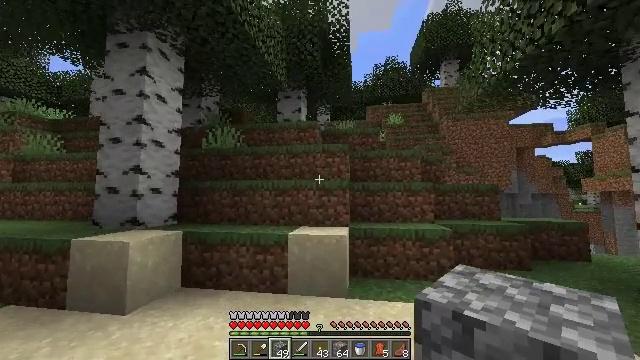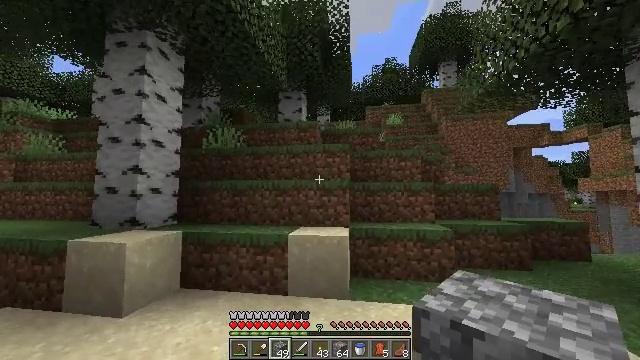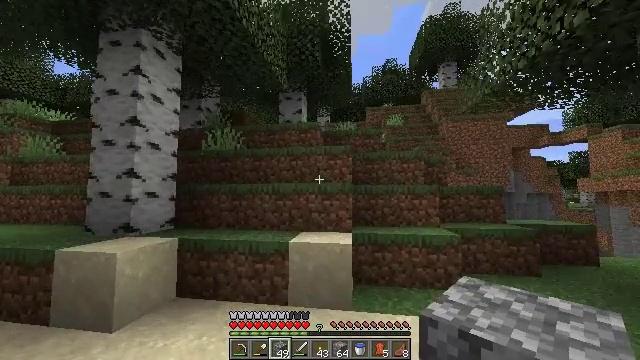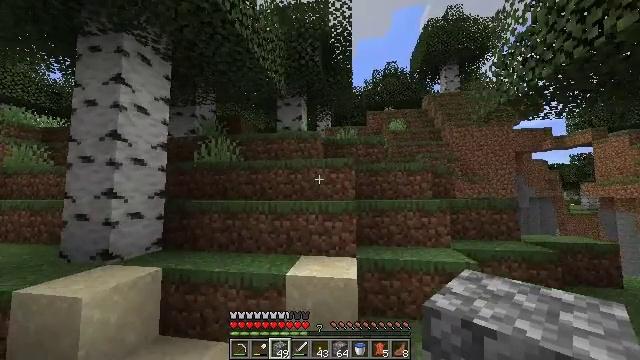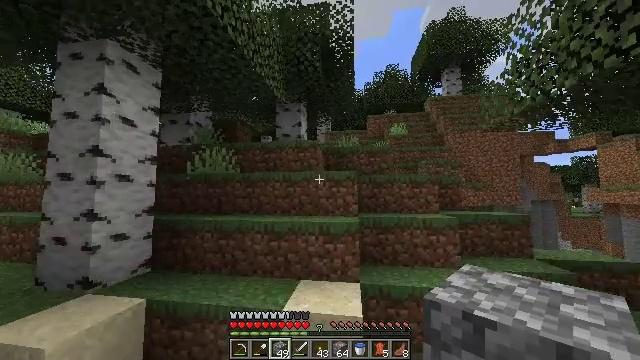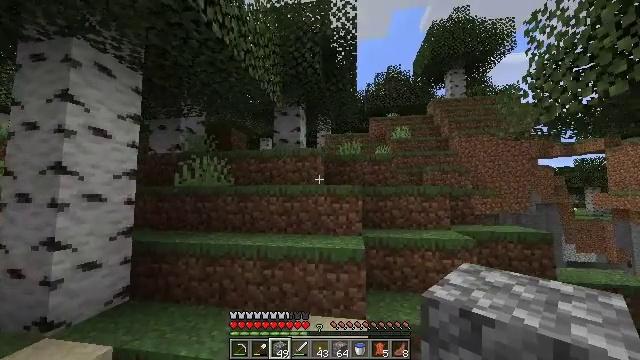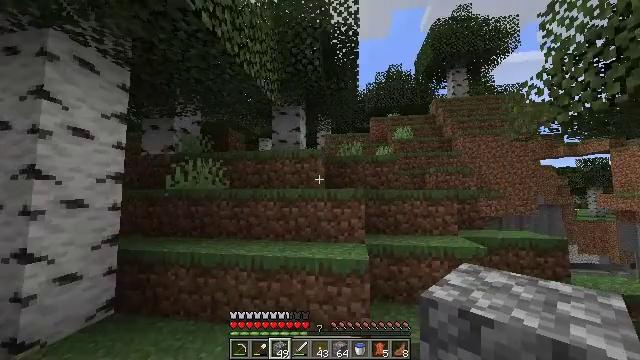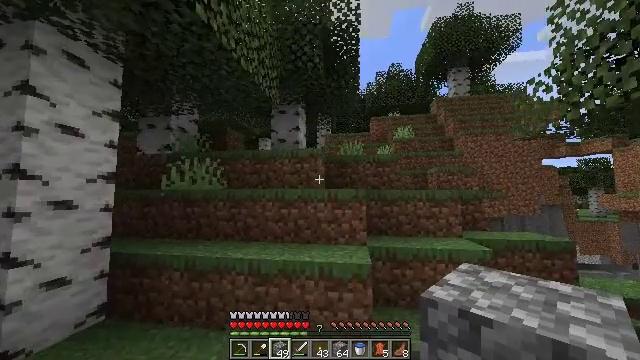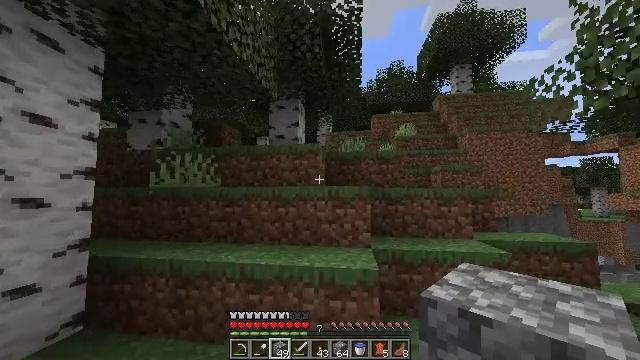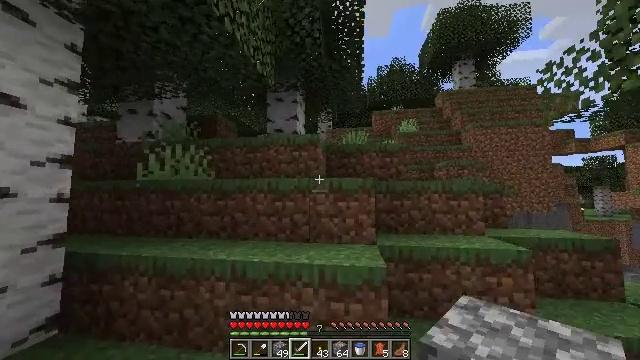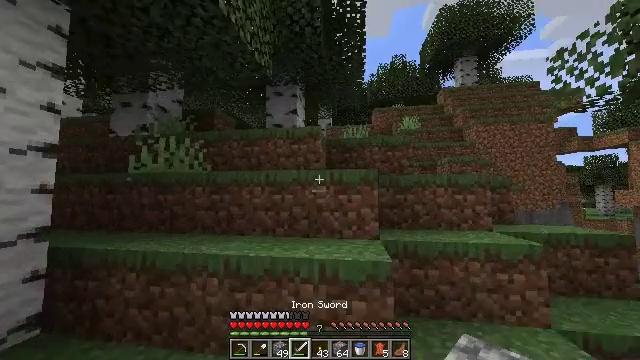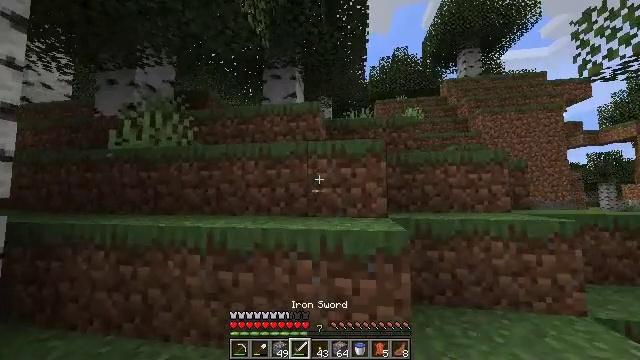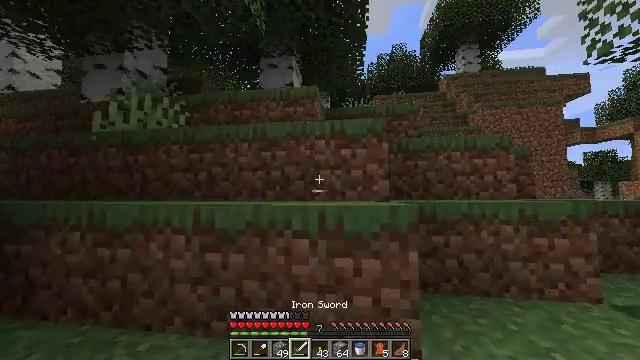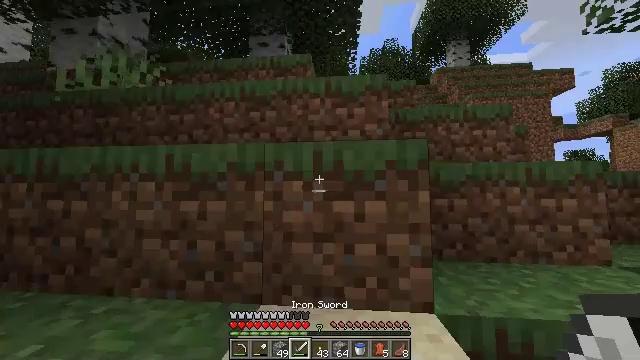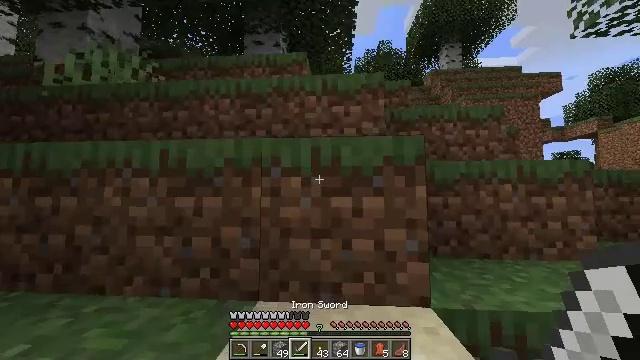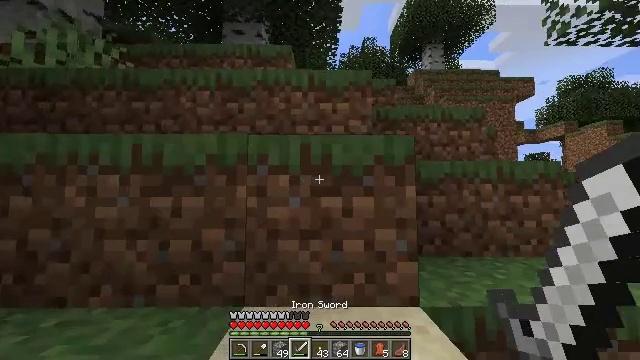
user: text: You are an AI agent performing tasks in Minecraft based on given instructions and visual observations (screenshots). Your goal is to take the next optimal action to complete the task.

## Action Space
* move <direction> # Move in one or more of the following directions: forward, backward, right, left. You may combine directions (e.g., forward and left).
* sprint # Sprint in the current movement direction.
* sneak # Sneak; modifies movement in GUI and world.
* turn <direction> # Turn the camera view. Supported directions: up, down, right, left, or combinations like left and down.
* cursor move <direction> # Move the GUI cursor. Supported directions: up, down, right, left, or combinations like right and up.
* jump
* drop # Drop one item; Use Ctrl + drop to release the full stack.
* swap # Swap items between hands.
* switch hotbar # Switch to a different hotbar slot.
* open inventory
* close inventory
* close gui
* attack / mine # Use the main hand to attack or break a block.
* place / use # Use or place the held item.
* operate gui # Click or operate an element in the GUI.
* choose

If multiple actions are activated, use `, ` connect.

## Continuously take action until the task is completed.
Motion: motion action
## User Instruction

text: Harvest sugar cane from the plant.
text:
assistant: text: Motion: move forward, sprint, jump
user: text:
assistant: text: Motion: move forward, sprint, jump
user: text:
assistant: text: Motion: move forward, sprint, jump
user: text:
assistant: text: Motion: move forward, sprint, jump
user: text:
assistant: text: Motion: move forward, sprint, jump
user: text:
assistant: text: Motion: move forward, sprint, jump
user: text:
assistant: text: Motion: move forward, sprint
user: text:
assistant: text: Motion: move forward, sprint
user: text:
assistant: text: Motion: move forward, switch to hotbar 4
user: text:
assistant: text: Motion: move forward, switch to hotbar 4
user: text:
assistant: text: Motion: move forward, switch to hotbar 4
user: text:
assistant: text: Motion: move forward, switch to hotbar 4
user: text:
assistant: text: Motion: move forward, turn right
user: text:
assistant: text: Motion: move forward, turn right
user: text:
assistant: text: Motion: move forward, turn right
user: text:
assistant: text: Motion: move forward, turn right and down
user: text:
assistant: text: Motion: move forward, turn right and down, jump
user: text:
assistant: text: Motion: move forward, jump
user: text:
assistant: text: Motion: move forward, jump
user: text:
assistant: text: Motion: move forward, jump
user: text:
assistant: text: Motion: move forward, turn left, jump
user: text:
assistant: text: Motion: move forward, turn left and down
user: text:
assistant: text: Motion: move forward, turn left
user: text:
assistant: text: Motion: move forward, turn left
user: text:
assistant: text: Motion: move forward, jump
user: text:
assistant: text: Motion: move forward, jump
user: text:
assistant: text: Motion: move forward, jump
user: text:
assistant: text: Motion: move forward, jump
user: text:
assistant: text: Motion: move forward, jump
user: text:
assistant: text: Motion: move forward